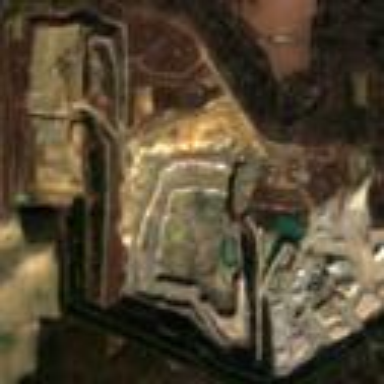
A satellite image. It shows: Quarry area.